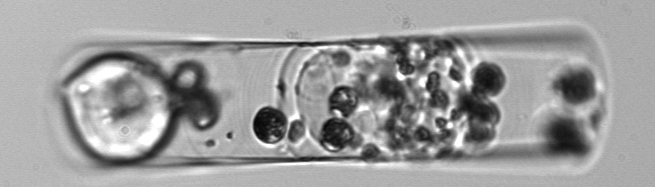
Label: Guinardia_flaccida